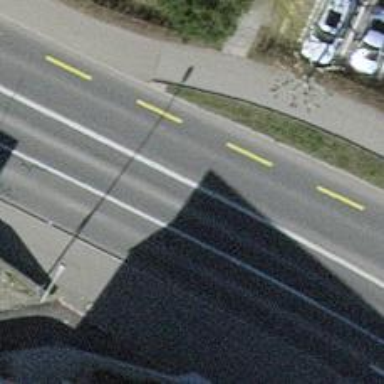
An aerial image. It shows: Asphalt road with primary highway designation and dedicated cycle lane on the left.